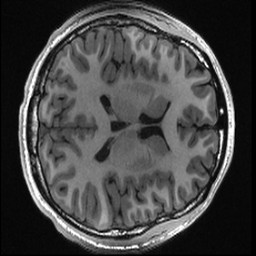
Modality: T1w
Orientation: axial